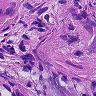
Metastatic tissue present: yes